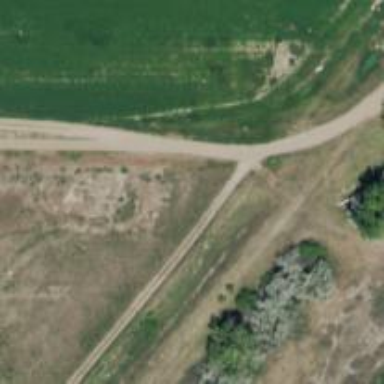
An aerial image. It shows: Abandoned railway.